Question: I have a 'QGraphicsView' with icons inside 'QPlainTextEdit'. View sticks fine to 'QPlainTextEdit''s size and scrolls too, the problem is to set the height of the 'QGraphicsScene' to the height of the view.
Scene size is set to match the view, with 'setSceneRect()', but has no effect.
I colored the view with violet and scene with red to be sure.

Can you help me with this setback, please? I haven't found anyone with similar problem.
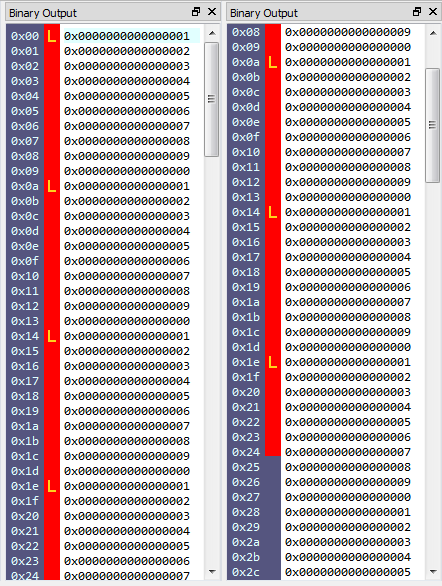
Answer: I was setting 'viewport()->setSceneRect()' instead of 'viewport()->setSize()'. It works now.